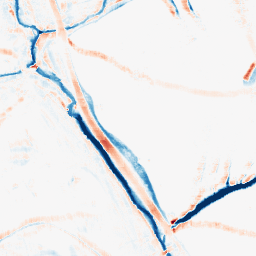
Category: morphological
Decomposition family: morphological_rect
Decomposition parameters: operation: average
width: 10
height: 10
Upsampling method: quartic
Upsampling parameters: scale: 2
Upsampling scale: 2